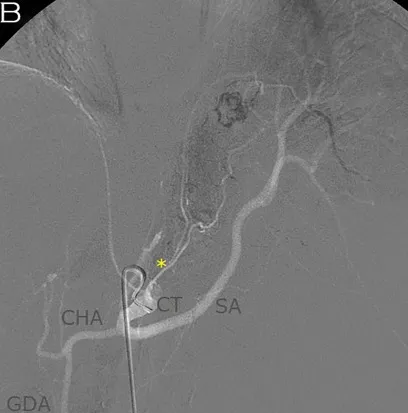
Embolization of the primary tumor through the left inferior phrenic artery was performed by 0.2mm PVA particles (B). CT, celiac trunk; SA, splenic artery; CHA, common hepatic artery; GDA, gastroduodenal artery; *, dominant suprarenal artery from left inferior phrenic artery.
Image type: radiology (ct)